Field crop: tomato
Growth stage: 2
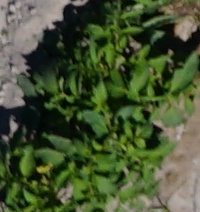
Species: tomato